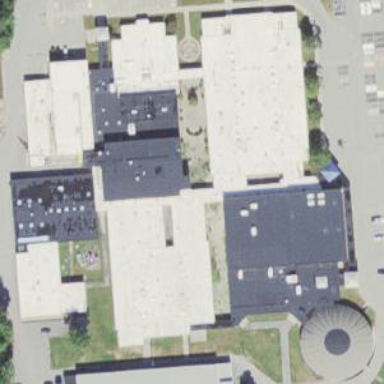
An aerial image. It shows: School building.